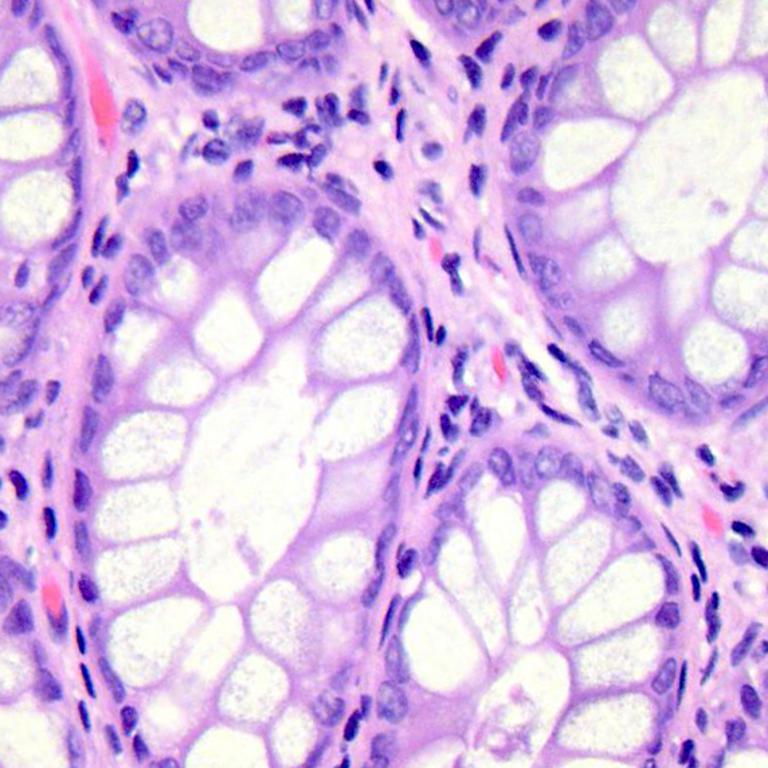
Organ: colon
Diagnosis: benign